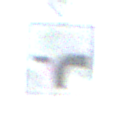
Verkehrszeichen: VerlaufVorfahrtsstrasse9
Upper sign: Vorfahrtsstrasse
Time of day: SunriseSunset
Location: Outdoor (Nature)
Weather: PartlyCloudy
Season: NotSpecified
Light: Natural